Echo time (TE): 1.6 ms
Repetition time (TR): 3.3 ms
Flip angle: 55 degrees
Bandwidth: 1040 Hz
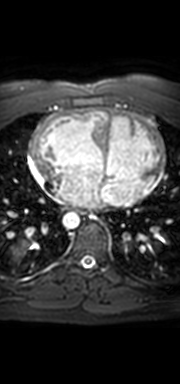
Patient age (years): 29
Disease severity: severe
Diagnoses: Dextrocardia|InvertedVentricles|LLoopTGA|VSD
Cardiac structures present: LV (left ventricle), RV (right ventricle), LA (left atrium), RA (right atrium), AO (aorta), PA (pulmonary artery), SVC (superior vena cava), IVC (inferior vena cava)